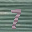
Label: 7